Field crop: maize
Growth stage: 2
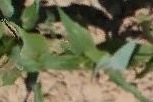
Species: maize